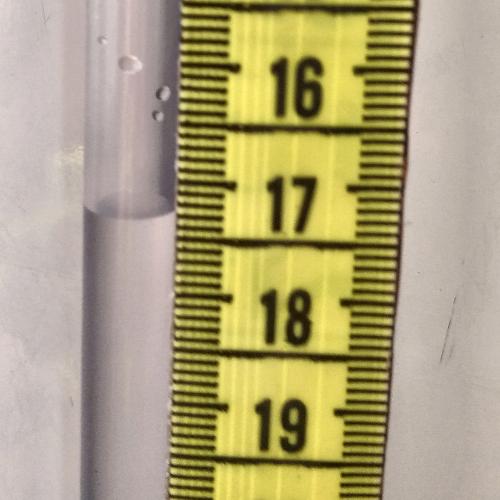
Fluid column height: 17.3 cm